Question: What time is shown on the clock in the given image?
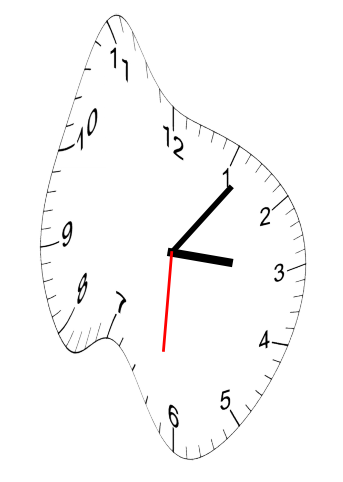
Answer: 03:06:31